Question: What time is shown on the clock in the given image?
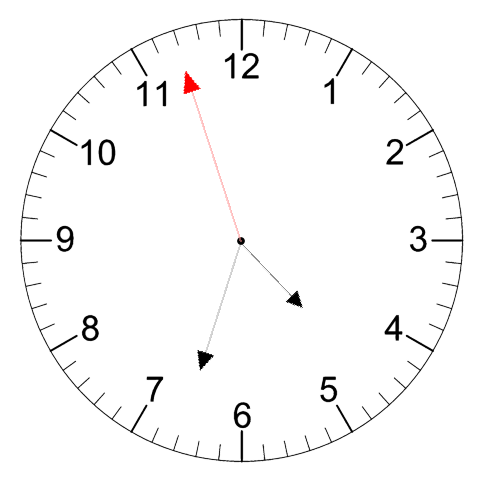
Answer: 04:32:57